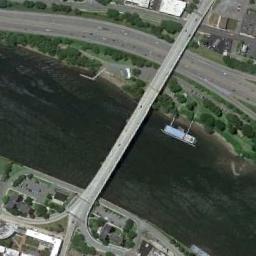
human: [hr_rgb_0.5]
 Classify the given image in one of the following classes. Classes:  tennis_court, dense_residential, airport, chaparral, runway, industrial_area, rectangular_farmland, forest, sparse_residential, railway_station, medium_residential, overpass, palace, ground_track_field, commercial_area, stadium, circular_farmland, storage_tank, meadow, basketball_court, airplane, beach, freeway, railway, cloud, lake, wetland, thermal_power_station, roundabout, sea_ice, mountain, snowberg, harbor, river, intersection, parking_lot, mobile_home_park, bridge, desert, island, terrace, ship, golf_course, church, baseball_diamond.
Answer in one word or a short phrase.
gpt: bridge